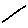
Label: line